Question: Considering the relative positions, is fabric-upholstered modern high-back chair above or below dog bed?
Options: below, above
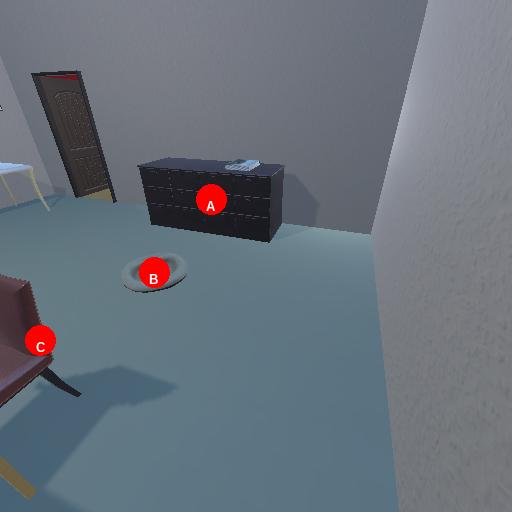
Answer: below